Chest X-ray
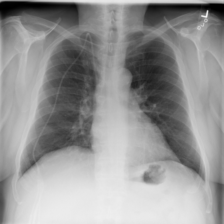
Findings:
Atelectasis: negative
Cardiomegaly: negative
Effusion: negative
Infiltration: negative
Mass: negative
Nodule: negative
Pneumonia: negative
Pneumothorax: negative
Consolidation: negative
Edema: negative
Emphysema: negative
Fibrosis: negative
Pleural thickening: negative
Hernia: negative